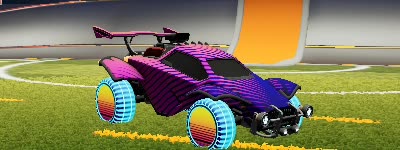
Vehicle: octane